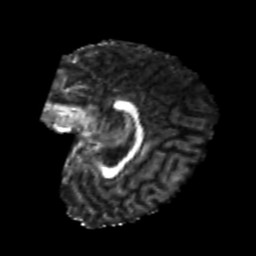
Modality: FA
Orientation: sagittal
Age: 22
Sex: female
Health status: healthy
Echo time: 0.074 s